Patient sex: F
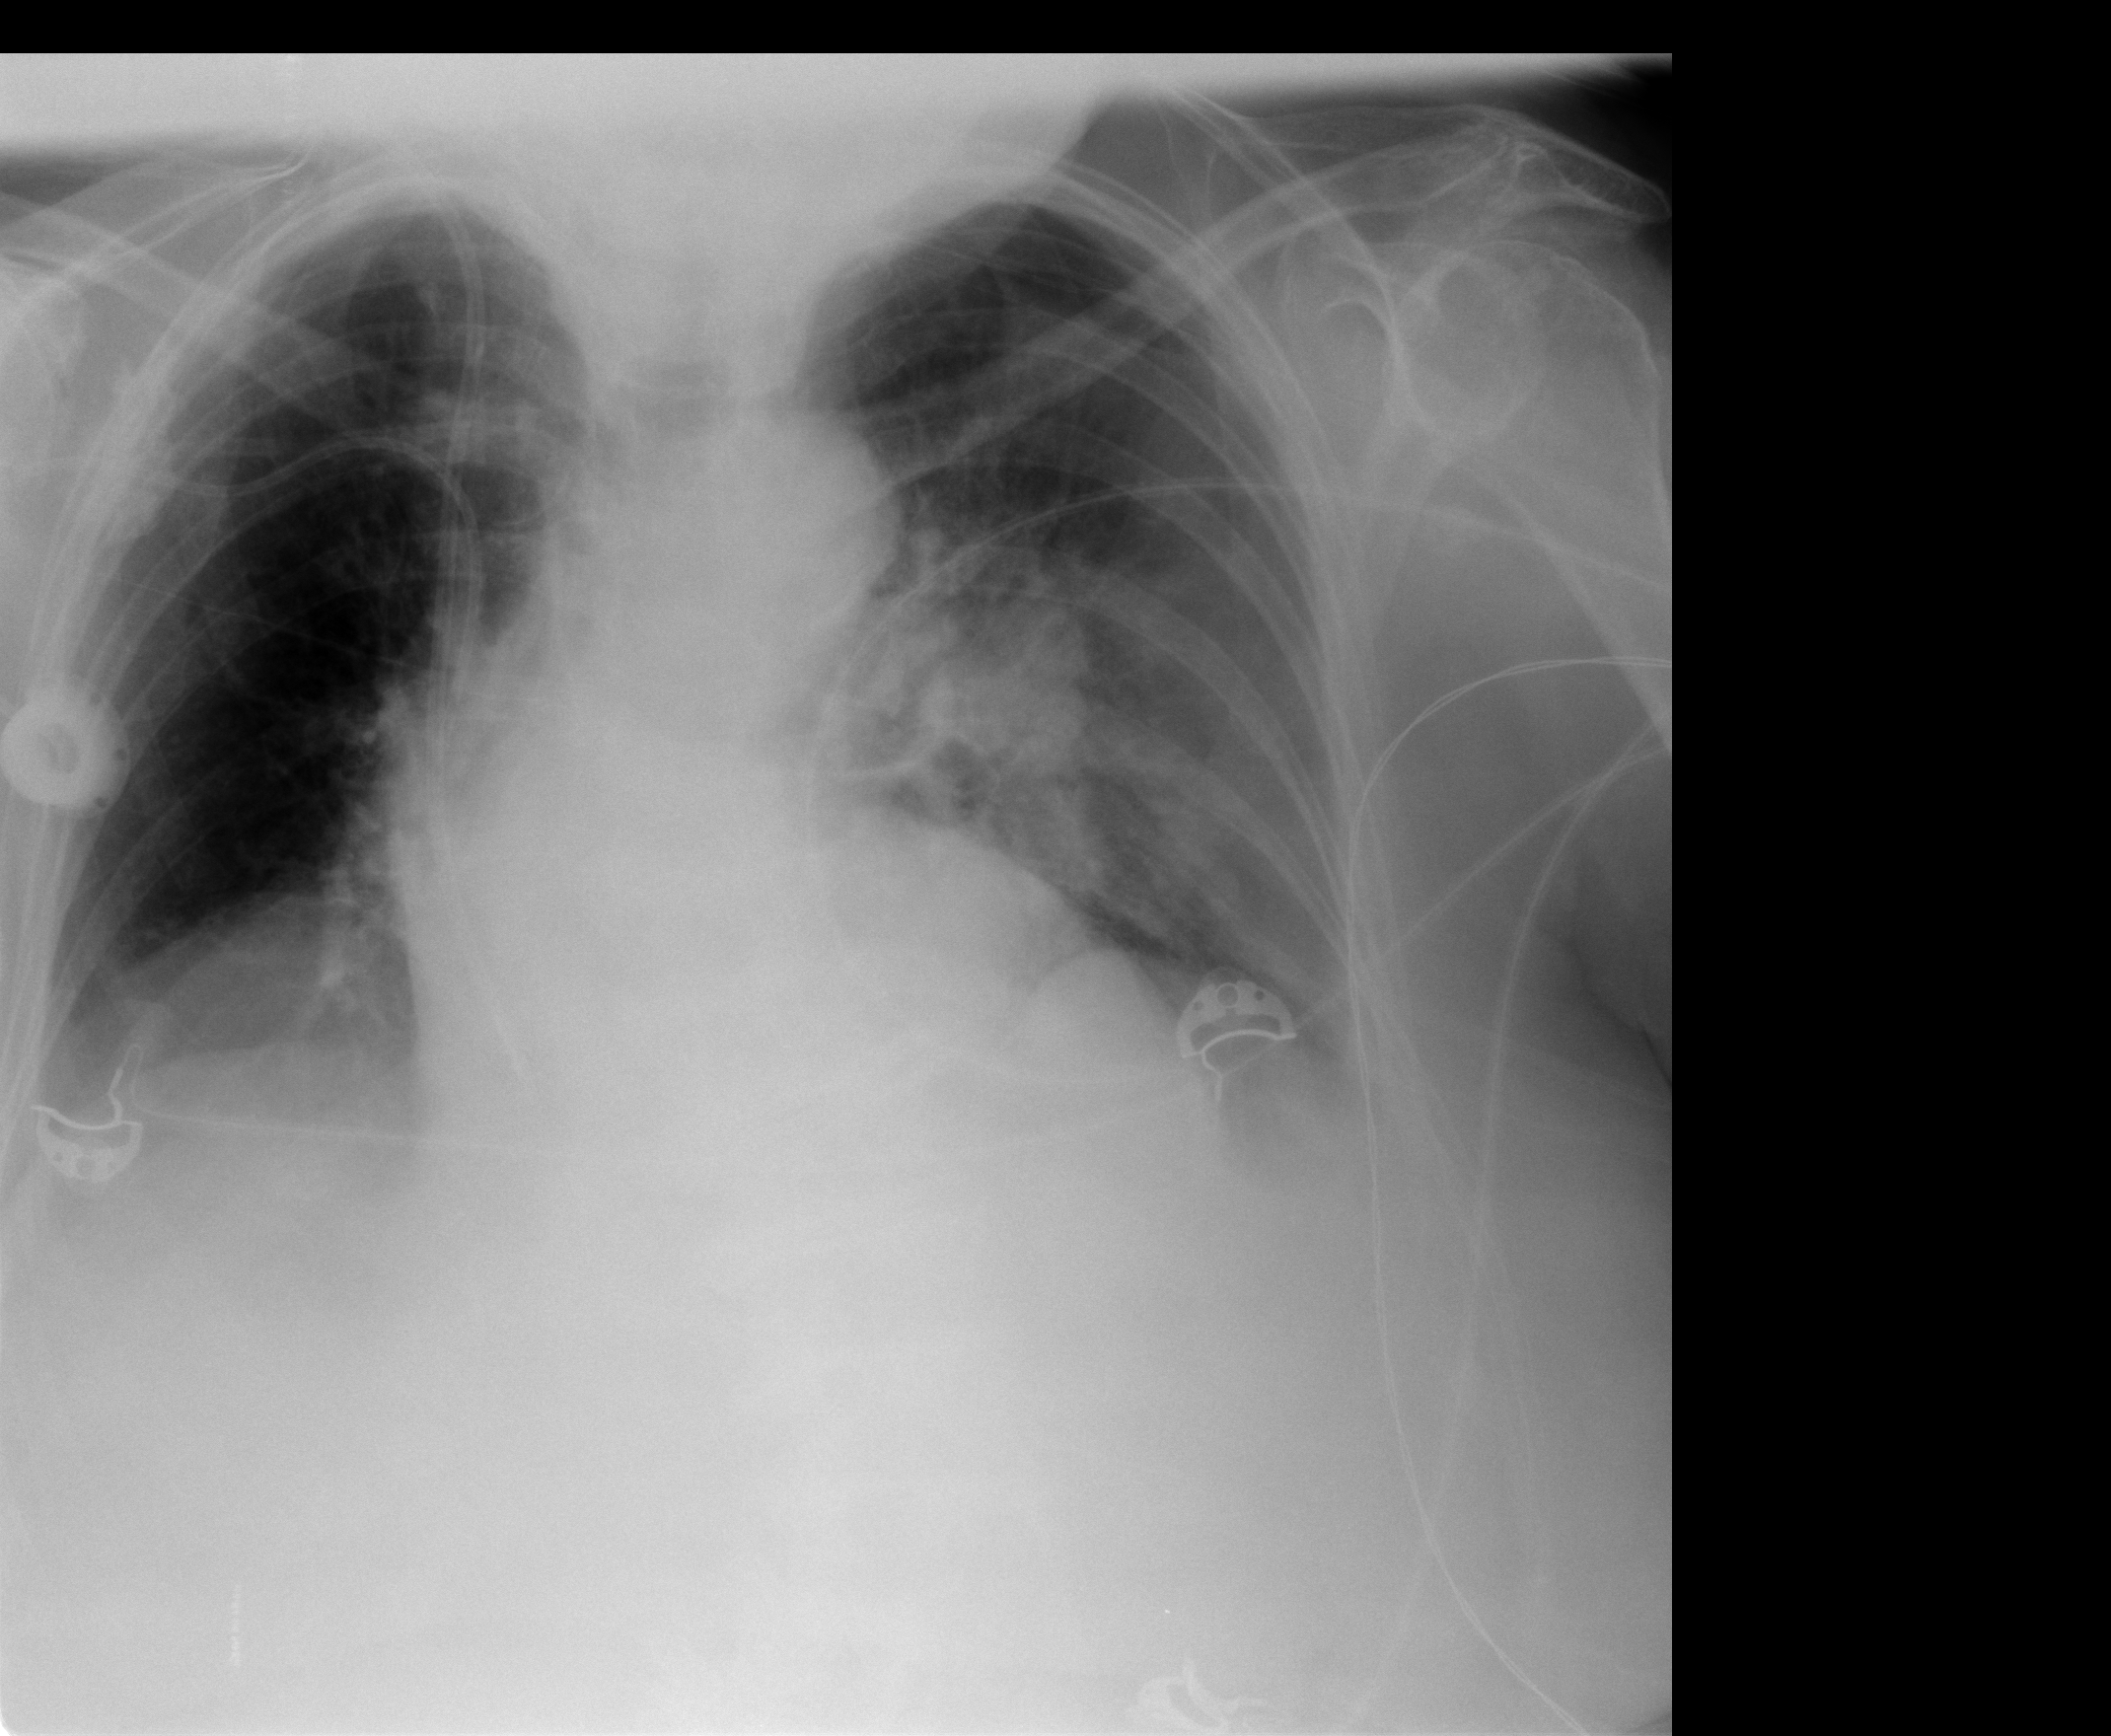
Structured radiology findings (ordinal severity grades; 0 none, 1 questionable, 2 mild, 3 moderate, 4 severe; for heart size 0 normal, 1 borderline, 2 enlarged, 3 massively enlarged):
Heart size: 1
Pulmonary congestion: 2
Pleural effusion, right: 1
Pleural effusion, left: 2
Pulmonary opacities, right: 0
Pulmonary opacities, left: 0
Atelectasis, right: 0
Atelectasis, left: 0